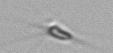
Label: Calciopappus